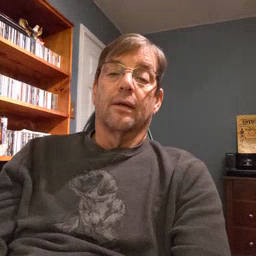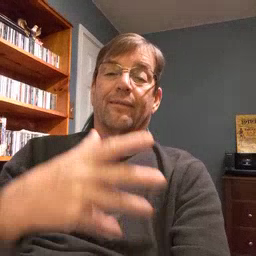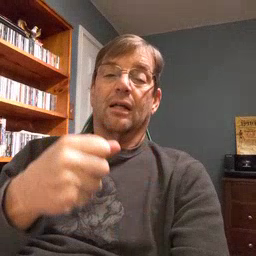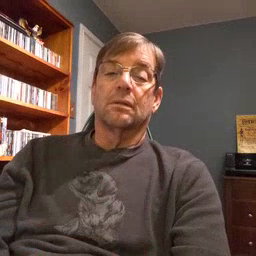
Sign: fast